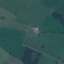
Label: Pasture